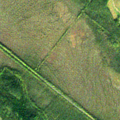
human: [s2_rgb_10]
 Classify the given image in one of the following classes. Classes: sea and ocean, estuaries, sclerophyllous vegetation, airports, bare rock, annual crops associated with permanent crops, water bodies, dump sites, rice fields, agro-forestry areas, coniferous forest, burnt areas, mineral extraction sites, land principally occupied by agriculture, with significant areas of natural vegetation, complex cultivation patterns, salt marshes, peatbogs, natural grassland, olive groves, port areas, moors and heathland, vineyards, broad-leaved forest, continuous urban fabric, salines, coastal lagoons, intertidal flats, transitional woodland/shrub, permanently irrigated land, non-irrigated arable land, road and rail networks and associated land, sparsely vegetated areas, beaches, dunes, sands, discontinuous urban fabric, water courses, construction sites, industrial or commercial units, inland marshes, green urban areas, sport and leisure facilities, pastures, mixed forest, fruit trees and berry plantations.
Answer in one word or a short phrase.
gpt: coniferous forest, mixed forest